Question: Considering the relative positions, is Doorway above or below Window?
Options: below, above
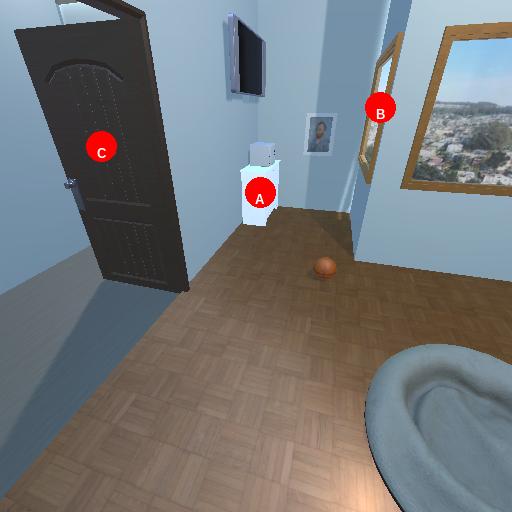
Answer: below